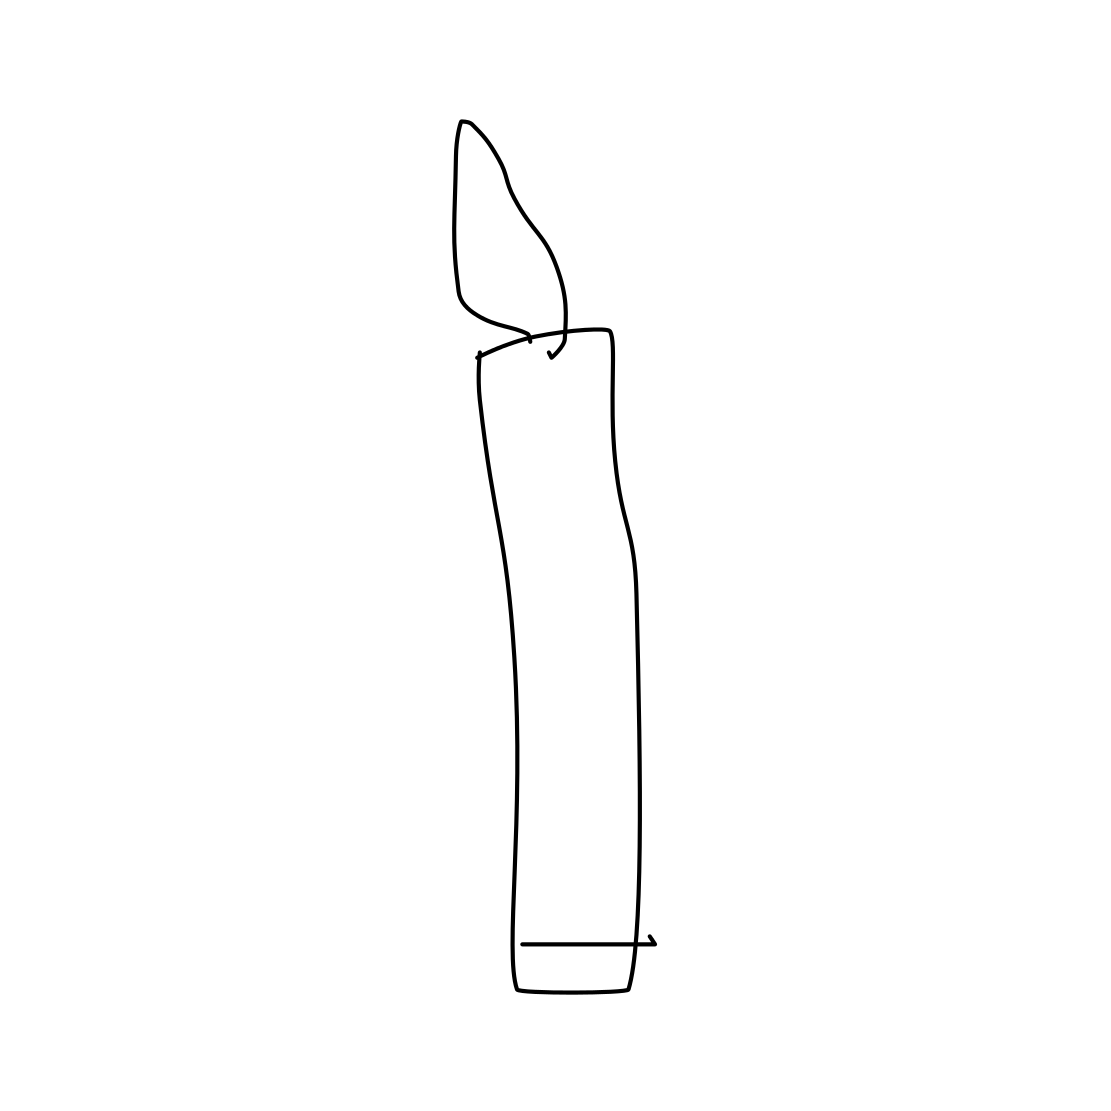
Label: candle